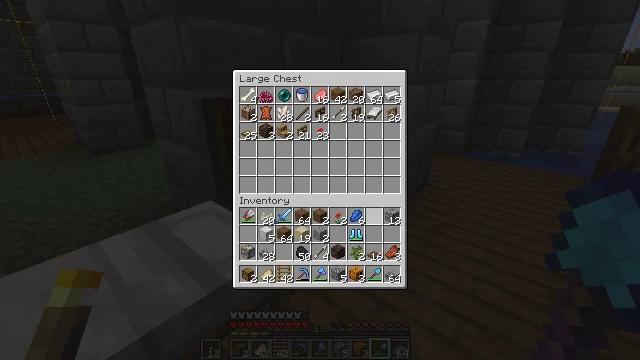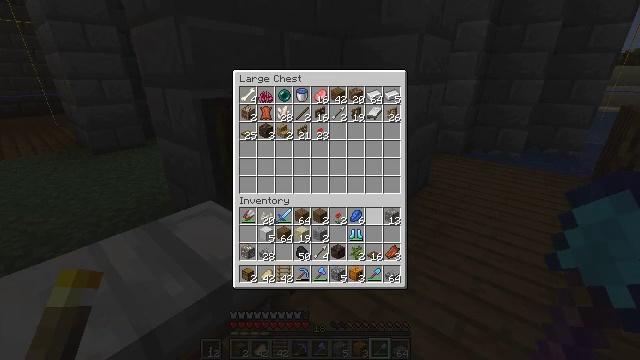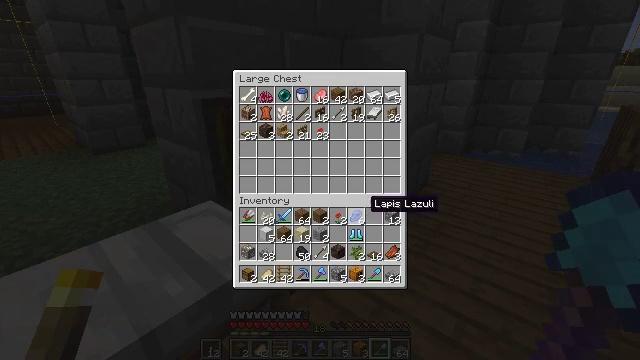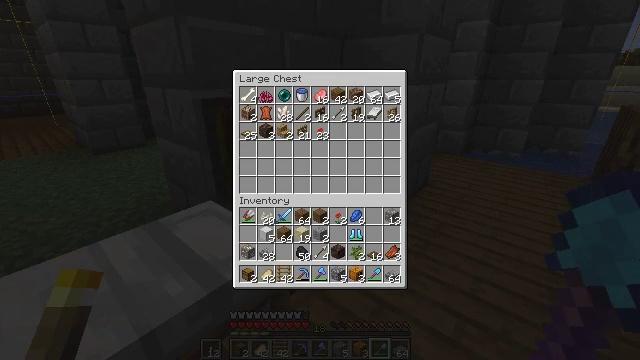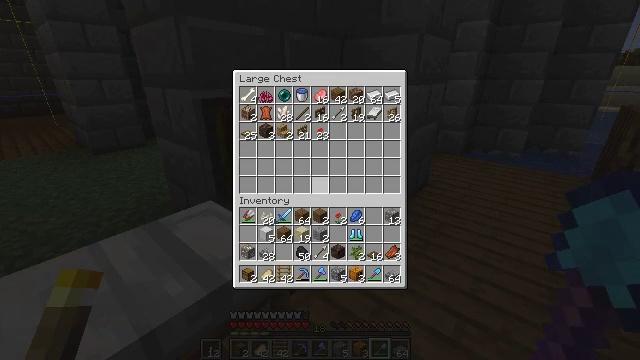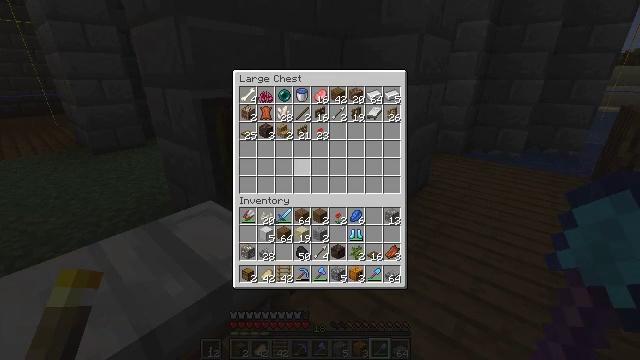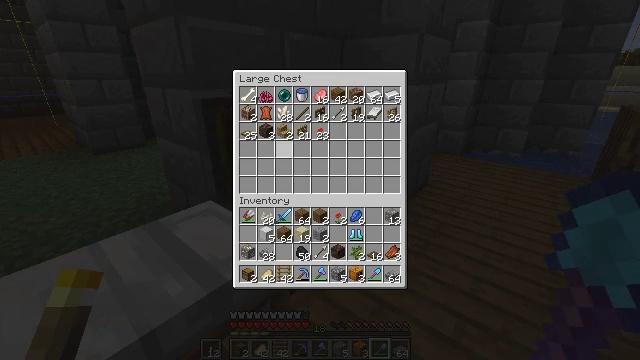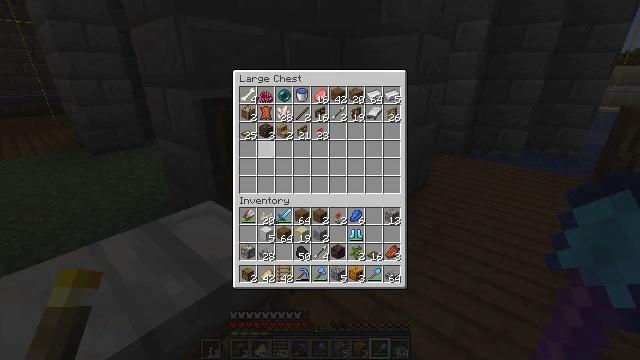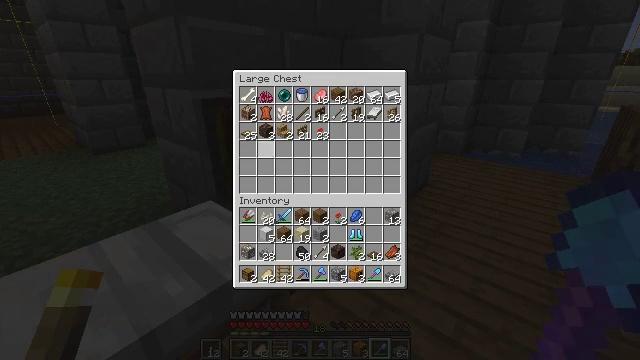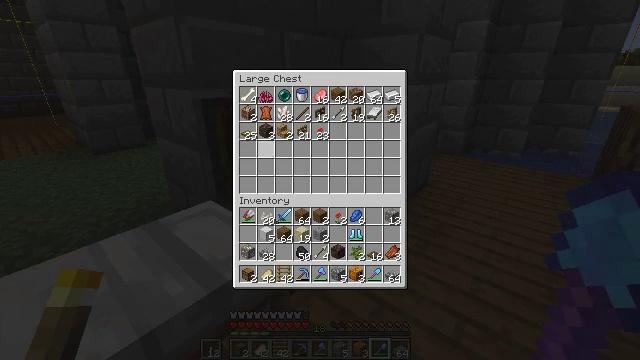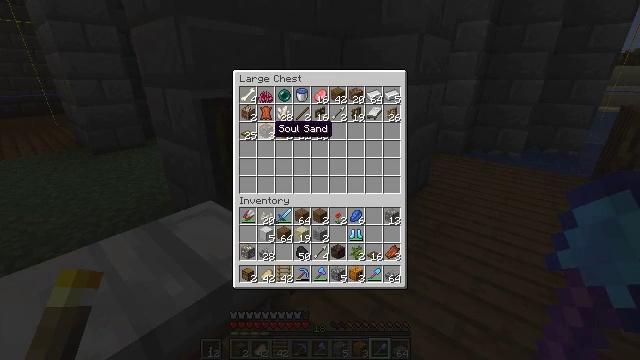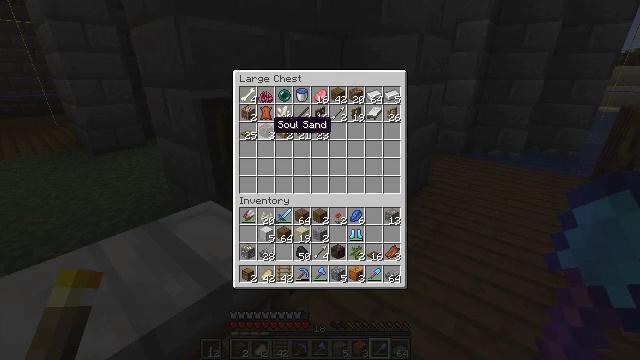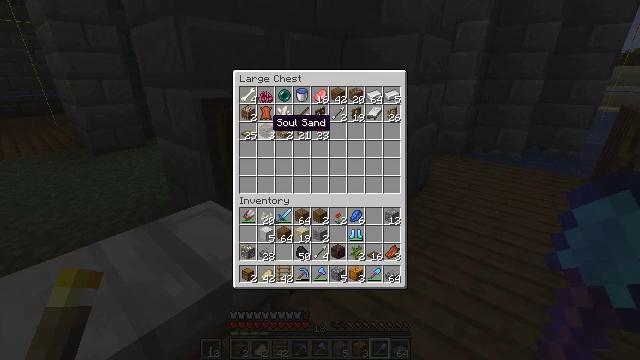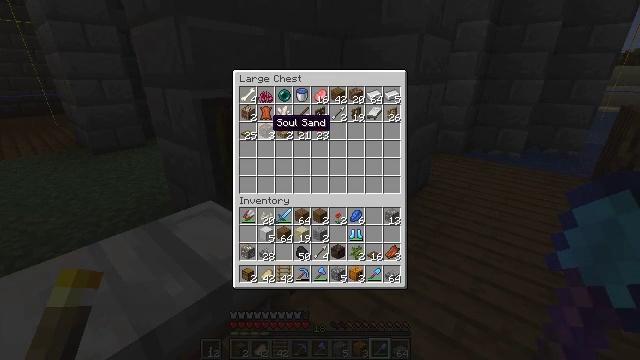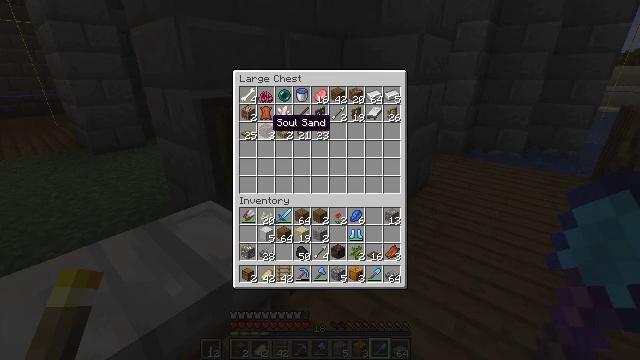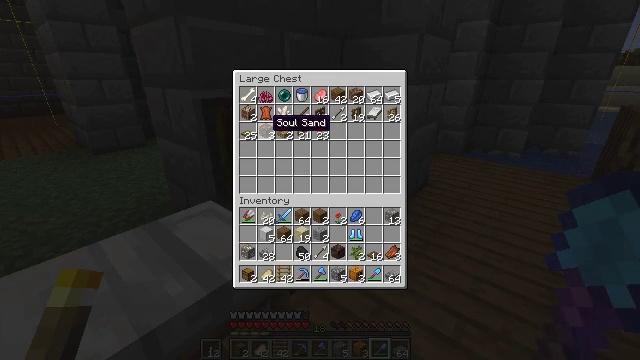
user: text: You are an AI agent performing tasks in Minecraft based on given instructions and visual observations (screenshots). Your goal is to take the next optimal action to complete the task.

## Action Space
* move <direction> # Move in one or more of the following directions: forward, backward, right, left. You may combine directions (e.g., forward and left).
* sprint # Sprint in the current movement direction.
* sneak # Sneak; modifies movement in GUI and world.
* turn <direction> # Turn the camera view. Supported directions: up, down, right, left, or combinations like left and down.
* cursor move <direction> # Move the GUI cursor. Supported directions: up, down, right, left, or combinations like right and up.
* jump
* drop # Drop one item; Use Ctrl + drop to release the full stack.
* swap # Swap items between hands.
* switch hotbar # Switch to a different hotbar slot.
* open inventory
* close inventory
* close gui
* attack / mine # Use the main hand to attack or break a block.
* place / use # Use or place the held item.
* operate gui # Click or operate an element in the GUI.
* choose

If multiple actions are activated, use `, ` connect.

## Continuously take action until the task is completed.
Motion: motion action
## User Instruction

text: Extract soul sand for building purposes.
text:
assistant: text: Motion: no_op
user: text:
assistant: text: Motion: no_op
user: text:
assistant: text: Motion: cursor move left and up
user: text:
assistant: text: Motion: cursor move left and up
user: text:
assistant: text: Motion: cursor move left and up
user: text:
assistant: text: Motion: cursor move left and up
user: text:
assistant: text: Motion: no_op
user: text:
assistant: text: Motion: no_op
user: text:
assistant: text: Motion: no_op
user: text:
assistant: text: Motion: no_op
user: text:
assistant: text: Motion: no_op
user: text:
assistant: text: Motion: no_op
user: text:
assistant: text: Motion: no_op
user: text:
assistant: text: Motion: no_op
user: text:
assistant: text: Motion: no_op
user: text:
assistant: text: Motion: no_op
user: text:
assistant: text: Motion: no_op
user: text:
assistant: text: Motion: no_op
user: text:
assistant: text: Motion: no_op
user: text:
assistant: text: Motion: no_op
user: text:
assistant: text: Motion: no_op
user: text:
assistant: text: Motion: no_op
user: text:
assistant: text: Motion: no_op
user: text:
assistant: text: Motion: no_op
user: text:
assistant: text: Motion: no_op
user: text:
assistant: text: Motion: no_op
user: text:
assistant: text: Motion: no_op
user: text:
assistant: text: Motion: no_op
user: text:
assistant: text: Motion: no_op
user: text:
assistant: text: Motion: no_op